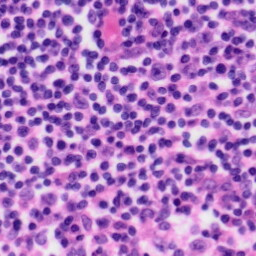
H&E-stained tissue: Tonsil